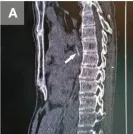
Images of the embedded foreign body in the esophagus, and extraction via endoscopic submucosal dissection in Case 1. (A) A buried foreign body (arrow) in the esophagus was revealed by a computer tomography (CT) scan at the local hospital.
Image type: radiology (ct)